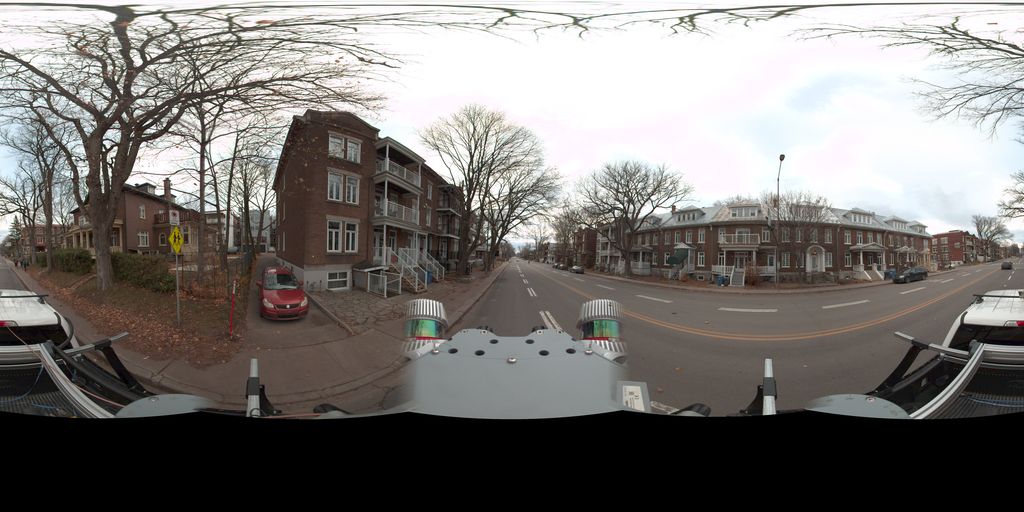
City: quebec_city